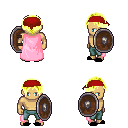
a pixel art fantasy rpg character, male body template, human, tanned skin, pink cape, teal pants, gold parted hairstyle, red bandana, black slippers, shield, four views (front, back, left, right), 2x2 character sprite sheet, small pixel art, hard edges, no anti-aliasing